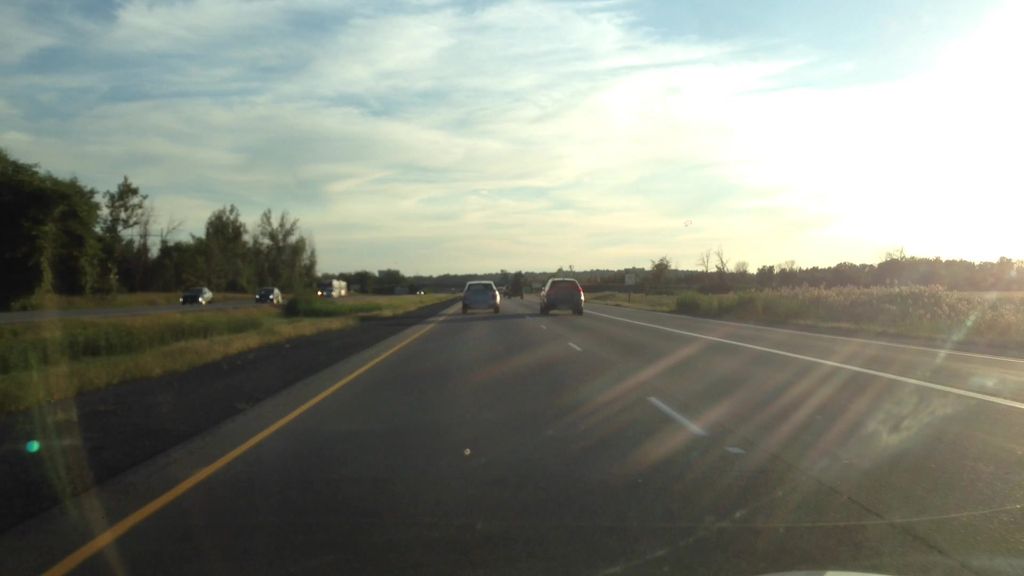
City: ottawa-gatineau